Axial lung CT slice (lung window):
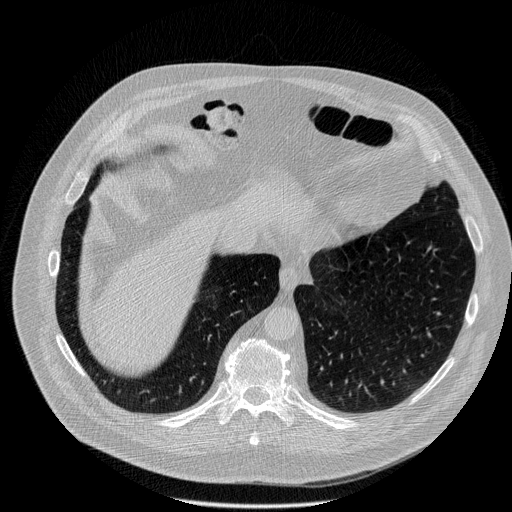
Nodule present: no